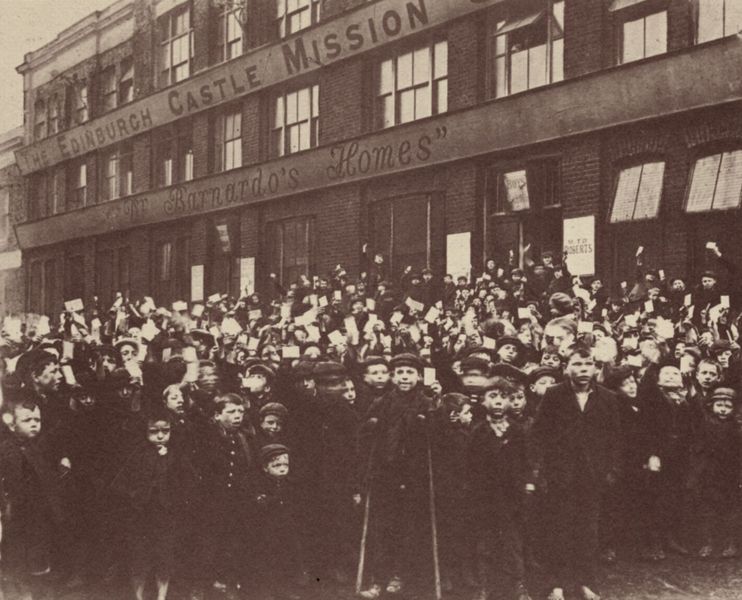
Titel: Hungrige Kinder zeigen ihre Essensmarken
Künstler: Thomas John Barnardo
Schlagwörter: dunkel, gruppe, himmel, kopf, schatten, weiß, menschen, mädchen, stadt, braun, fenster, frisuren, glas, grau, hell, hut, jahrhundertwende, köpfe, licht, männer, schwarz, strasse, tür, gebäude, haus, fest, menge, alt, anzug, anzüge, feier, gesichter, kappen, mütze, mützen, architektur, arm, arme, stehen, haare, kind, england, traurig, kinder, stock, lächeln, schrift, fassade, schule, buben, jungen, knaben, russland, modern, klein, backstein, türe, baby, fabrik, sepia, arbeiter, figuren, industrie, not, inschrift, junge, zeigen, knöpfe, freude, unscharf, foto, fotografie, lachen, barfuss, schild, zettel, strahlen, geschrei, jungs, schwarz-weiss, viele, asphalt, revolution, schilder, uniform, buchstaben, demonstration, verletzt, streik, plakat, aufschrift, karte, kaputt, glasfenster, hunger, london, jubel, kranke, armut, waisen, waisenhaus, ticket, backsteine, plakate, rufen, winken, schottland, castle, findelhaus, backsteinhaus, backsteinbau, nachkriegszeit, gruppenfoto, krücken, mission, heim, hochhalten, irland, protest, edinburgh, jubeln, internat, burschen, findelkind, kleine, gehhilfe, waise, schuluniform, mege, kinderheim, gehhilfen, bernados, braun weiß, castel, castle mission, edinburch, edinburg, edinburgh castle mission, findelkinder, foto england, homes, industralisierung, krüken, waisenheim, weißen, weißhaus, barnardo's homes